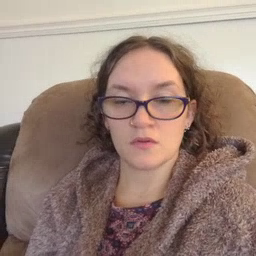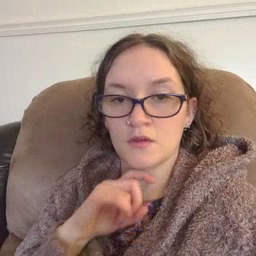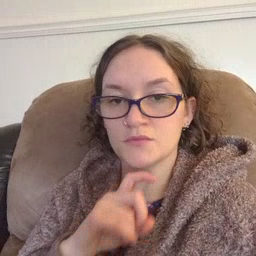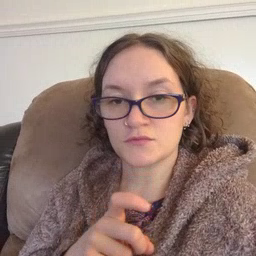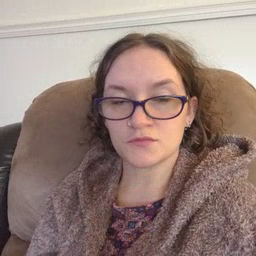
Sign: garbage